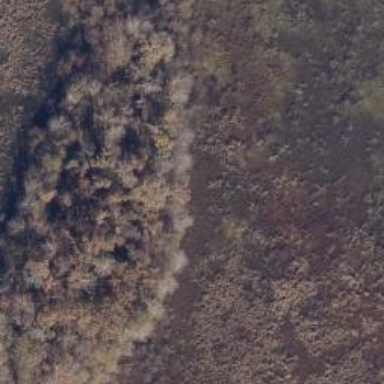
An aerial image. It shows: Beautiful woodland area.